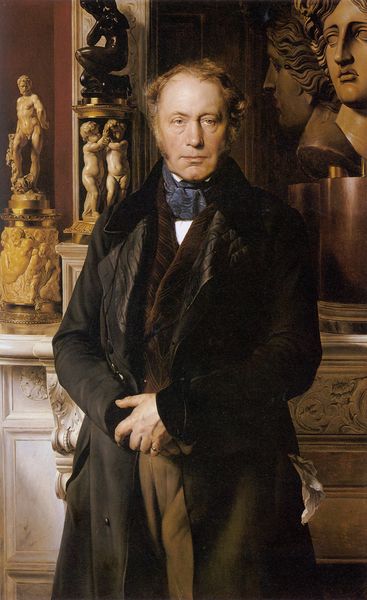
Titel: Portrait du comte James-Alexandre de Pourtalès-Gorgier, Porträt des Grafen James-Alexandre von Pourtalès-Gorgier
Künstler: Paul Delaroche
Standort: Paris
Institution: Musée du Louvre
Schlagwörter: blau, dunkel, gemälde, hand, kopf, mann, schatten, weiß, ocker, braun, finger, haar, hell, hintergrund, licht, marmor, mund, nase, raum, schwarz, stirn, zimmer, blick, rot, schal, tuch, beige, hochformat, ornament, rock, schleife, alt, anzug, bart, blond, hemd, hose, jacke, augen, gesicht, inkarnat, kleidung, kragen, lang, mensch, pelz, sockel, stehen, stein, bild, bildnis, herr, hände, innenraum, portrait, porträt, spiegel, öl, brüstung, auge, figur, gold, haare, mantel, pose, reich, adel, innen, klassizismus, person, augenbrauen, en face, england, frontal, kinn, lippen, locken, seide, kamin, kinder, engel, putto, skulptur, statue, relief, kaminsims, alter mann, haltung, barun, winter, figuren, frack, gefaltet, krawatte, streng, büste, halstuch, kerze, plastik, knöpfe, gehrock, kniestück, revers, weste, ring, antike, fingerring, vergoldet, künstler, selbstbildnis, backenbart, koteletten, gesciht, komode, sims, biedermeier, anrichte, taschentuch, verschränkt, schnörkel, kravatte, pelzkragen, skulpturen, schlips, eiss, plastiken, statuen, sklave, antik, brauntöne, anblick, knieen, antlitz, venus, adlige, sammlung, ganzkörperporträt, macht, museum, golden, pokal, büsten, statuetten, einrichtung, gips, sammler, putten, david, herkules, kunsthandwerk, putti, englisch, ablage, elfenbein, antikensammlung, bildhauer, michelangelo, seidenschal, häne, freimaurer, skulturen, antiken, handhaltung, hercules, schwanthaler, mantek, kopien, sacktuch, *putti, antikesammlung, klassicismus, ruhigkeit, antike statue, kopr, henmd, ansehnlich, verschränke hände, herkules farnese, blickt, bohrend, geschichter, seidenmoiré